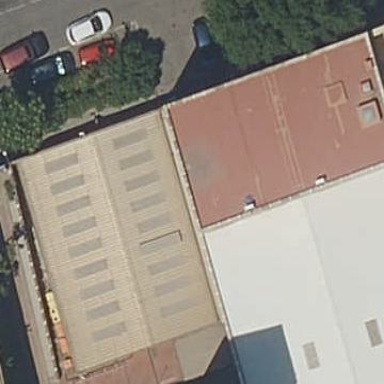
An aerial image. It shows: Industrial building.